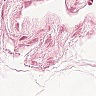
Metastatic tissue present: no